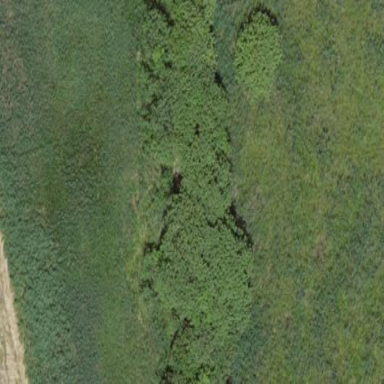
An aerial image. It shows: Area covered in scrub vegetation.